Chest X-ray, AP view. Patient: 29 years old, sex F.
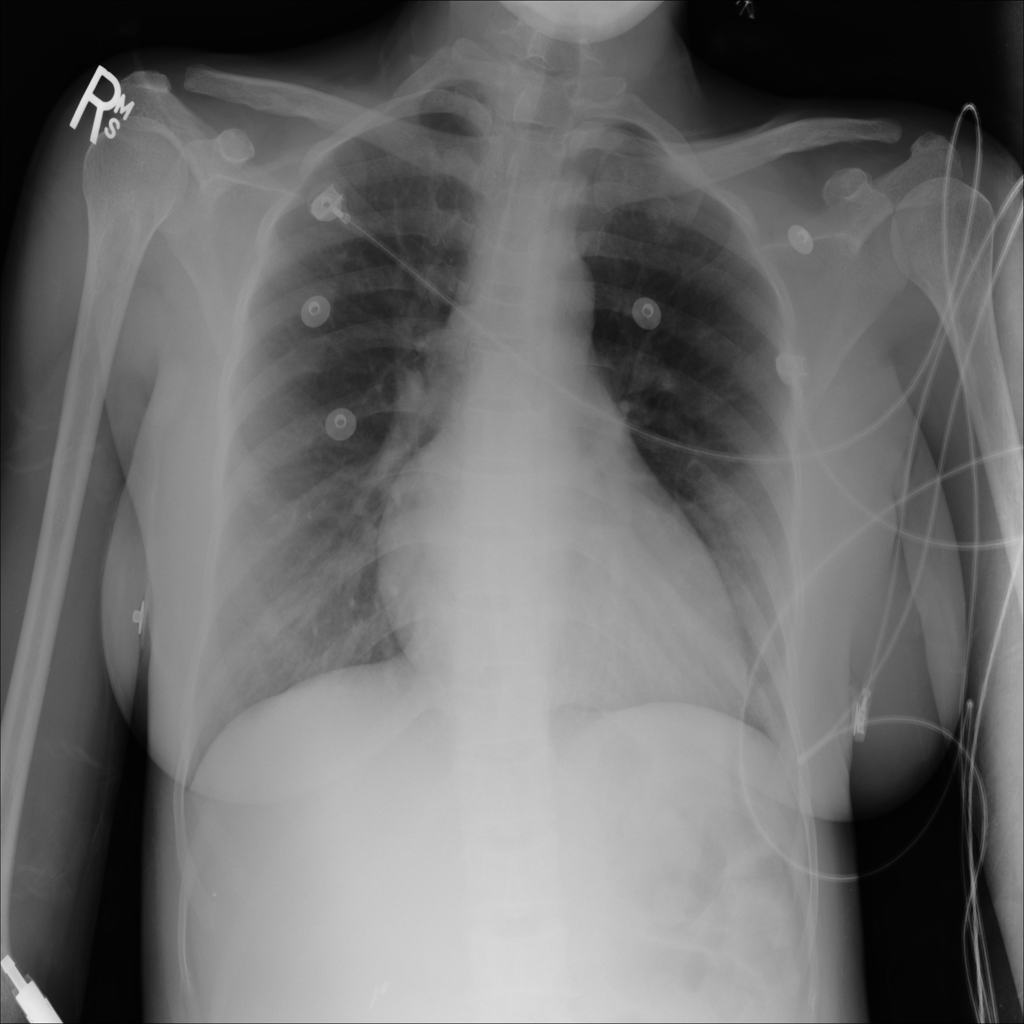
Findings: No Finding